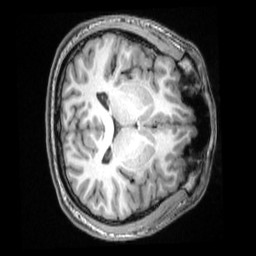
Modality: T1w
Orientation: axial
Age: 23
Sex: male
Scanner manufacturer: siemens
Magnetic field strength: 3 T
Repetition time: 2 s
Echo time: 0.00339 s